Question: I'm trying to create a regex to pull a reference number from a string that consists of multiple words.
A reference number is any uppercase alpha-numeric word with 6 or more characters. i.e. GAF7887979, 897979, etc.
So far i'm using the following to capture these references: '[A-Z\d-]{6,}' in combination with a positive look-ahead to ensure at least a single digit in the match: '(?=.*\d)'.
However I need to filter out a particular formatted date which looks like the following: '19MAR19' to do this i'm using a negative look-ahead: '(?!\d{2}[A-Z]{3}1\d)' which seems to work fine.
The final regex is: '(?!\d{2}[A-Z]{3}1\d)(?=.*\d)[A-Z\d-]{6,}'
So this all works fine and dandy for a single word, but in a string with multiple words the look-ahead's don't seem to be working for each word, but instead for the whole string (understandable), so everything ends up matching if there is at least one digit in the string :(
Is there anyway to get the look-ahead's to re-apply to each new word in the regex?
Example:

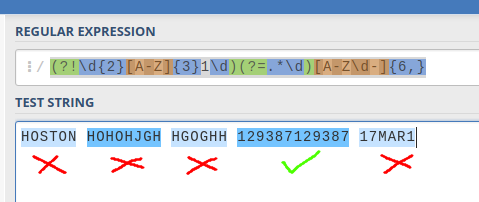
Answer: The main point here is to restrict '.' inside the lookahead. Note that '.' matches any character but line break characters. The lookahead '(?=.*\d)' returns if there is a digit after 0+ chars other than line break chars, thus, all the <URL>.
Since you only match uppercase letters and digits, use '[A-Z\d]*' instead of '.*'.
You also need word boundaries to make sure whole words are matched.
Use
'''
(?!\d{2}[A-Z]{3}1\d)(?=[A-Z\d]*\d)[A-Z\d-]{6,}
'''
See the <URL>
- ''- '(?!\d{2}[A-Z]{3}1\d)''1'- '(?=[A-Z\d]*\d)'- '[A-Z\d-]{6,}''-'- ''